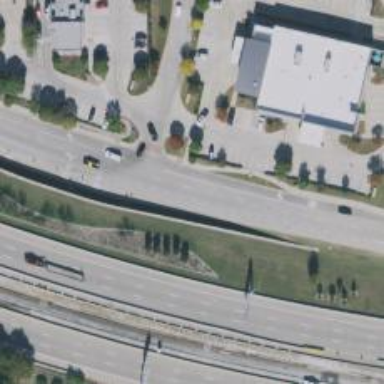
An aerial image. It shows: Secondary road with separate sidewalk and frontage road.